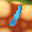
Label: 1